This continuous-wavelet-transform scalogram was computed from a bearing vibration snapshot. Determine the bearing's health state. Answer with exactly one of: normal, inner_race, outer_race, ball.
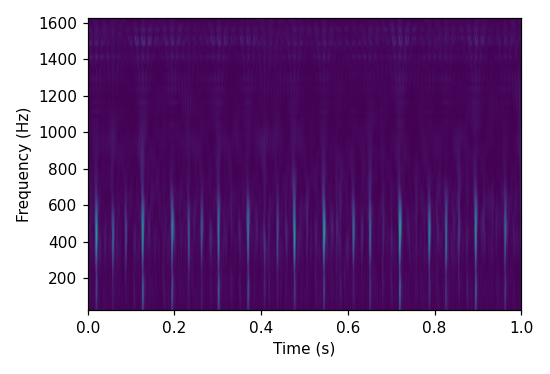
Answer: outer_race